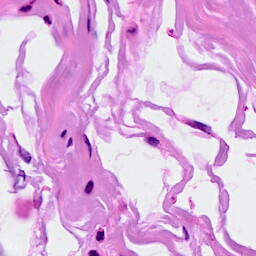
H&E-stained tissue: Breast